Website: crate-barrel
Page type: customer-info-address
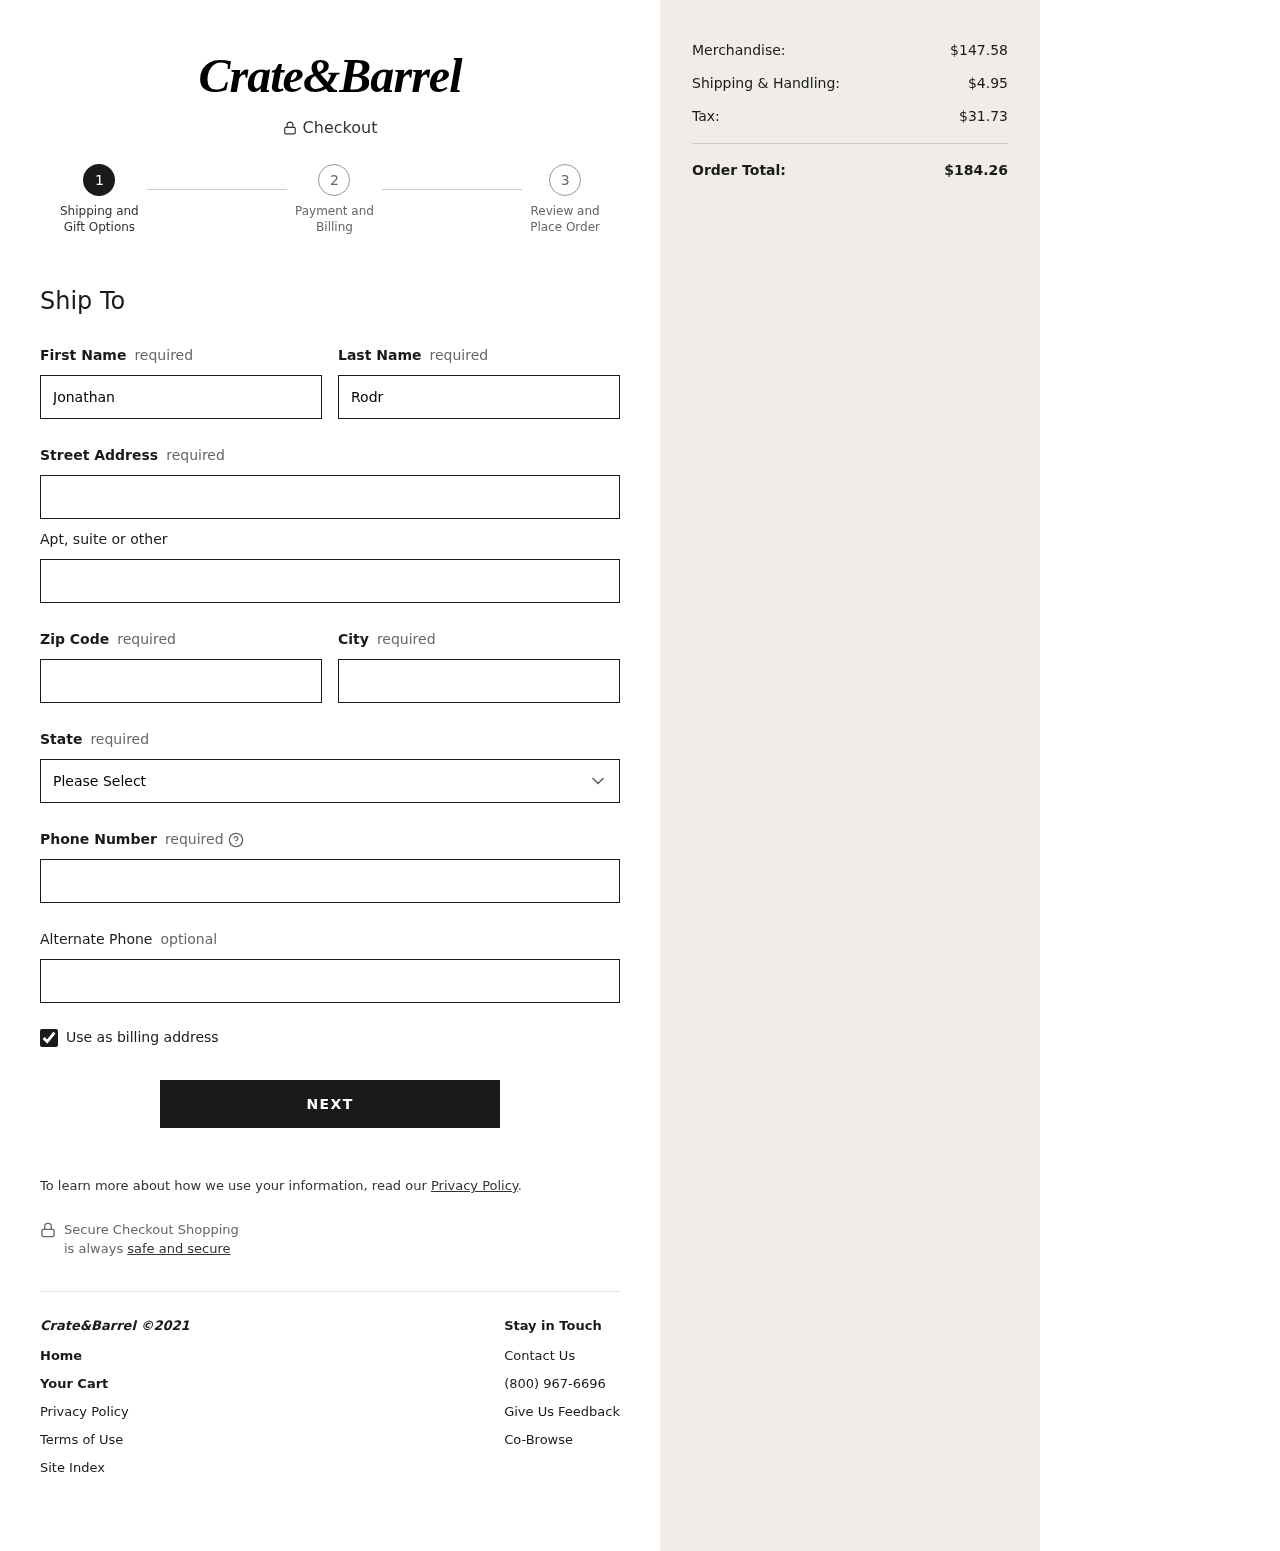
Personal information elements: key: PII_STATE
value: Wisconsin
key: PII_FIRSTNAME
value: Jonathan
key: PII_LASTNAME
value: Rodriguez
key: PII_STREET
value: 66253 Oliver Shoal
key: PII_STREET2
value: Suite 880
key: PII_POSTCODE
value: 50601
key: PII_CITY
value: West Melanieton
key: PII_PHONE
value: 5206885975
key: PII_PHONE_ALT
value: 6084610961
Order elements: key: ORDER_SUBTOTAL
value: $147.58
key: ORDER_SHIPPING_COST
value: $4.95
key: ORDER_TAX
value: $31.73
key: ORDER_TOTAL
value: $184.26